Field crop: maize
Growth stage: 2
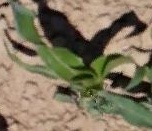
Species: maize